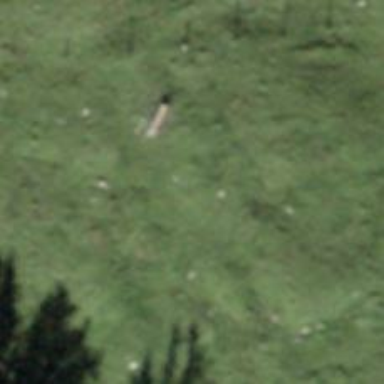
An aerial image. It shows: Bench.